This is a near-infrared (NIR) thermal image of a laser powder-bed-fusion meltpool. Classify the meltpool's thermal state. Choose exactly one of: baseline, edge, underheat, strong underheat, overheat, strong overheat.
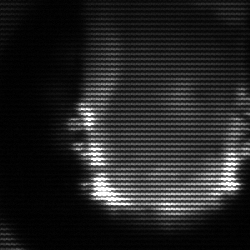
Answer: baseline